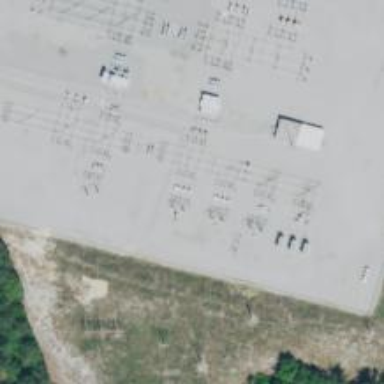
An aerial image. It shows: Switch for power supply.